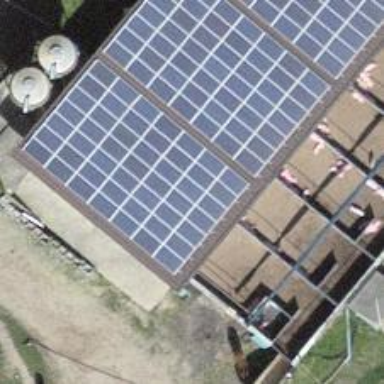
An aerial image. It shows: Solar power generator utilizing photovoltaic technology with solar photovoltaic panels.